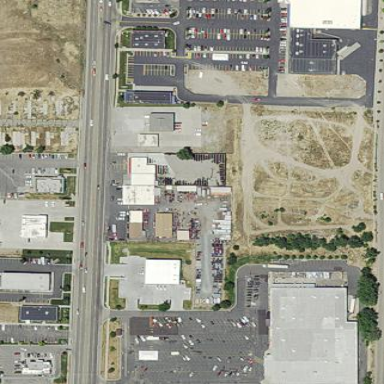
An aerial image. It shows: Commercial area.